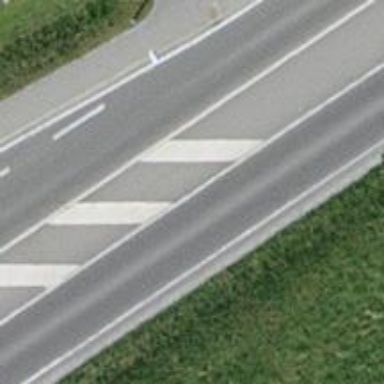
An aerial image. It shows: Asphalt road classified as primary highway.